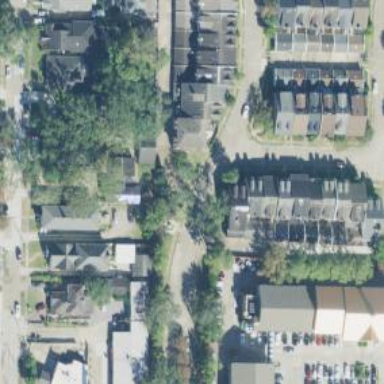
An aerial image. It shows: Alley classified as service road.